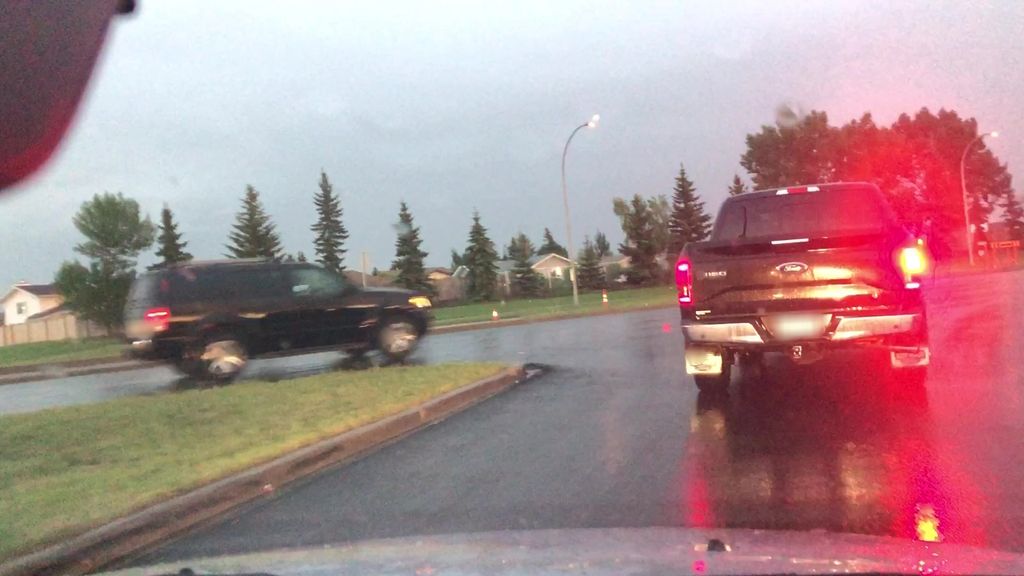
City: edmonton